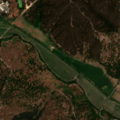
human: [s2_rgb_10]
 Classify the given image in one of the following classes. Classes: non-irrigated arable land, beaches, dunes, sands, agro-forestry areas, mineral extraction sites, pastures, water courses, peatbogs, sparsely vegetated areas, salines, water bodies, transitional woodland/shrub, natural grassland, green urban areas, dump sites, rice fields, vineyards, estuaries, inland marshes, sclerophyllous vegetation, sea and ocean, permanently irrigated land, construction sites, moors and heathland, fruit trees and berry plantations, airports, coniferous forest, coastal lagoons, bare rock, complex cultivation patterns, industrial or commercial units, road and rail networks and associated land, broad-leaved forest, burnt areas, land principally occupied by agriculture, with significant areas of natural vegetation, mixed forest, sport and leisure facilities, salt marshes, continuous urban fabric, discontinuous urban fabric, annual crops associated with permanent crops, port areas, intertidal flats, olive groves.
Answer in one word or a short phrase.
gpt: permanently irrigated land, rice fields, agro-forestry areas, broad-leaved forest, mixed forest, transitional woodland/shrub